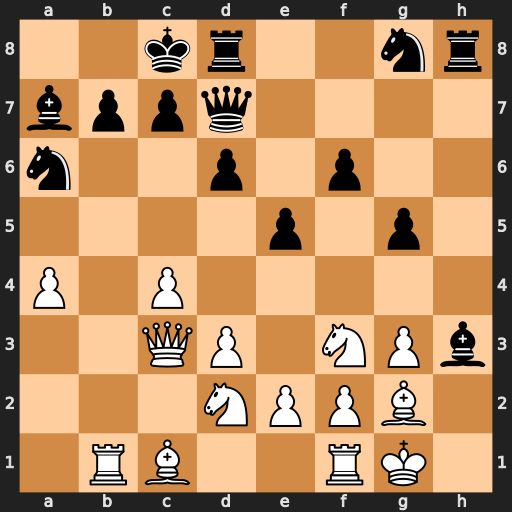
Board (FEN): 2kr2nr/bppq4/n2p1p2/4p1p1/P1P5/2QP1NPb/3NPPB1/1RB2RK1
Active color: w
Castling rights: -
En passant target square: -
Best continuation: Nxe5 Bxg2 Nxd7